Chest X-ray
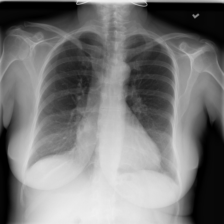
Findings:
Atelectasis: negative
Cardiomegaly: negative
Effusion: negative
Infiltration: positive
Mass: negative
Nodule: negative
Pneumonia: negative
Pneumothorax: negative
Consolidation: negative
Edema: negative
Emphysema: negative
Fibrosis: negative
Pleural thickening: negative
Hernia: negative